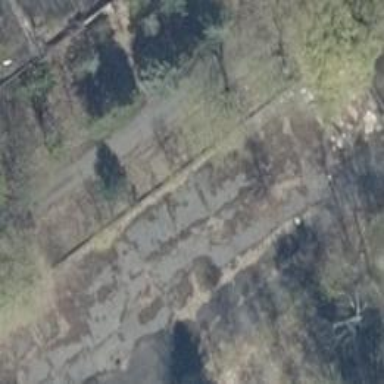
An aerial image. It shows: Paved track with Grade 1 surface.